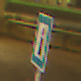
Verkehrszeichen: Informationsstelle
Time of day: Night
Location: Outdoor (Urban)
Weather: Overcast
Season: NotSpecified
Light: Artificial